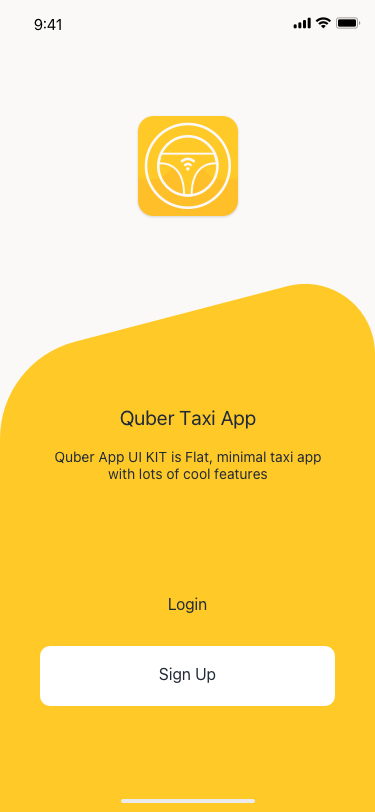
Text in this UI design:
Quber Taxi App
Quber App UI KIT is Flat, minimal taxi app with lots of cool features
Login